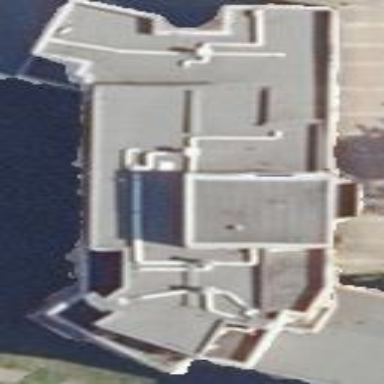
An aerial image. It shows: Apartment building with flat roof.